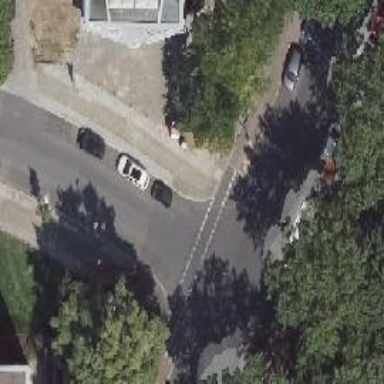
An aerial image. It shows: Unmarked road crossing.